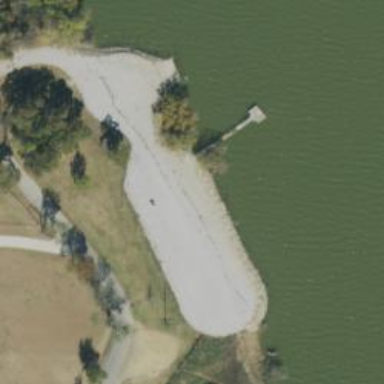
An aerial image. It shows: Dock by the waterway.